Question: I recently started using networkx library in python to generate and visualize graph plots. I started with a simple code (comprising of 4 nodes) as shown
'''
import networkx as nx
import matplotlib.pyplot as plt
G = nx.Graph()
G.add_edges_from([(1 ,2) , (2 ,3) , (1 ,3) , (1 ,4) ])
nx.draw(G)
plt.show()
'''
When I run the code for two consecutive times, the outputs for same code is as shown in the images (the orientation of the plot is random)

Is it possible to generate the output of the plots with the same/fixed orientation?
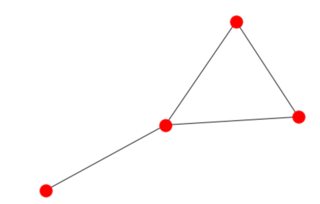
Answer: Per default a spring layout is used to draw the graph. This can have a new orientation each time it is drawn.
There are also other layouts available.
<URL>
Using e.g. 'nx.draw_circular' or 'nx.draw_spectral' will give you always the same layout.
You may also define the positions of the nodes using a dictionary, which maps nodenumber to a position.
'''
import networkx as nx
import matplotlib.pyplot as plt
G = nx.Graph()
G.add_edges_from([(1 ,2) , (2 ,3) , (1 ,3) , (1 ,4) ])
pos = { 1: (20, 30), 2: (40, 30), 3: (30, 10),4: (0, 40)}
nx.draw_networkx(G, pos=pos)
plt.show()
'''
<URL>